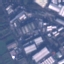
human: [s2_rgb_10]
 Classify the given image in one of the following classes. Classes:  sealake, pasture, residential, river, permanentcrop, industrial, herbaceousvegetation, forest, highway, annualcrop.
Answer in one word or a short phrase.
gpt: Industrial